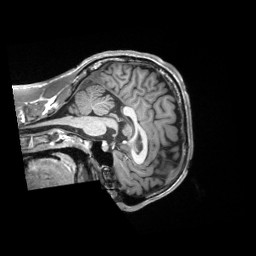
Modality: T1w
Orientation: sagittal
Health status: healthy
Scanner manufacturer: siemens
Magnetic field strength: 3 T
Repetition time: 2.3 s
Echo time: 0.00228 s